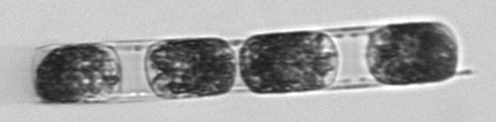
Label: Hemiaulus